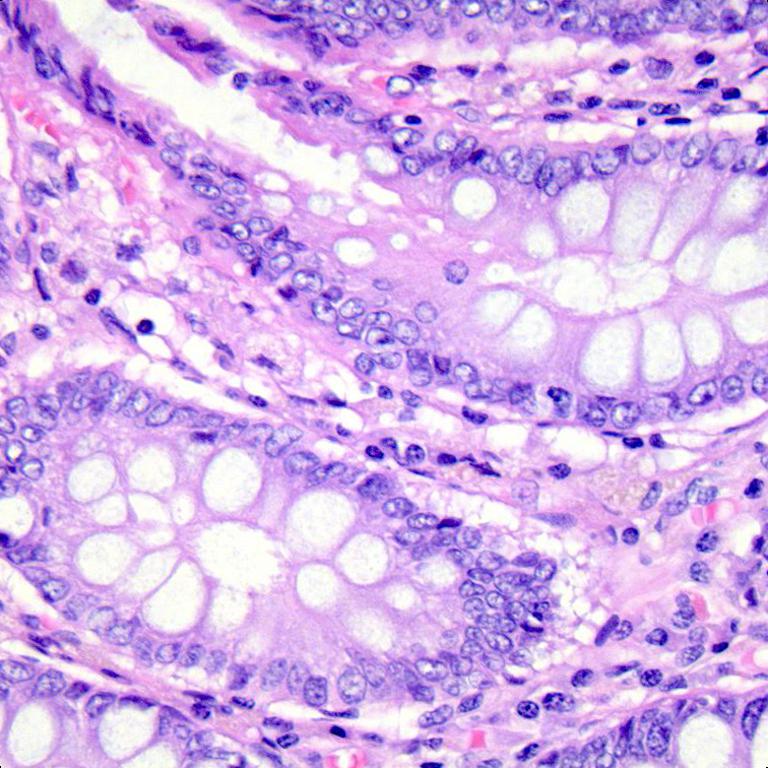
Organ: colon
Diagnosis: benign